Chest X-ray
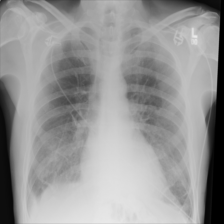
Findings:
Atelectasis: negative
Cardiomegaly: negative
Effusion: negative
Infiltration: positive
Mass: negative
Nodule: negative
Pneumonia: negative
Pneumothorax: negative
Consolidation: positive
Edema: negative
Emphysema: negative
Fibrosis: negative
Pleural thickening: negative
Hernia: negative